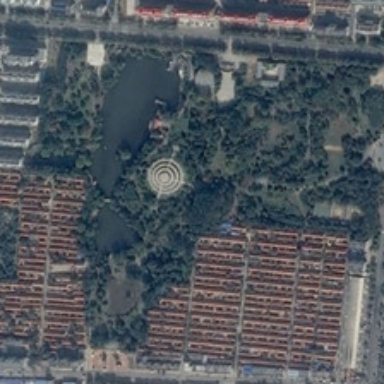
Many buildings are around a park with many green trees and a pond .